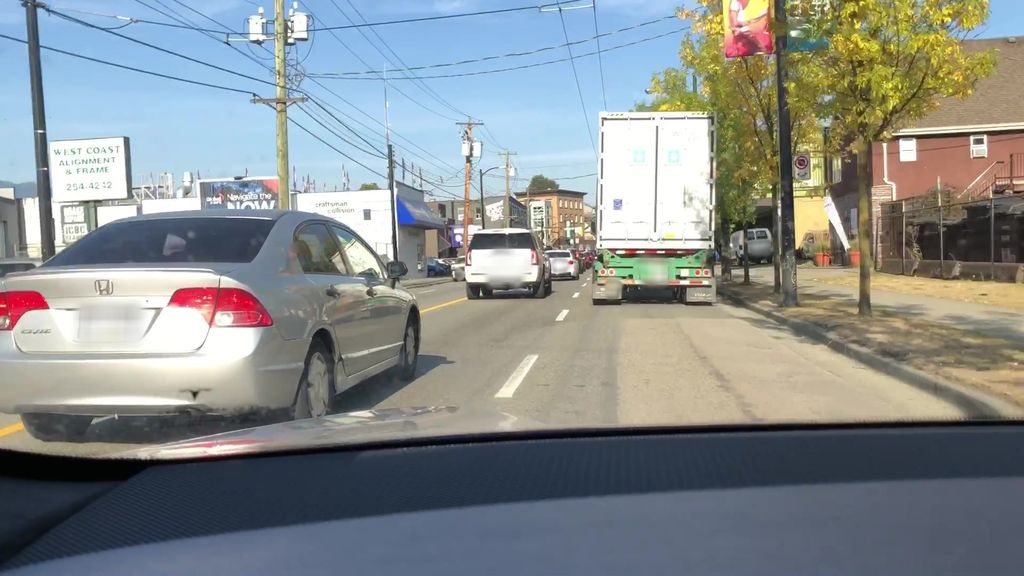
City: vancouver